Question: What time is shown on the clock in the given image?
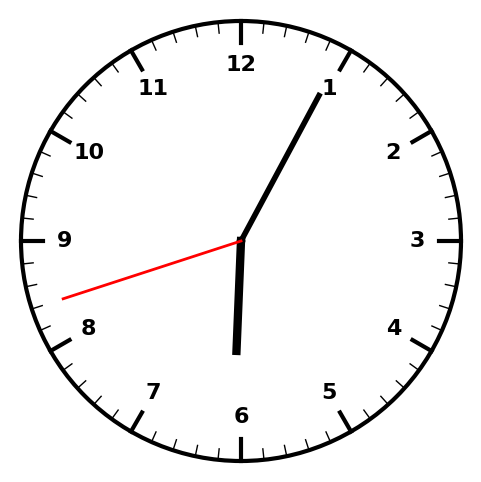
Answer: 06:04:42